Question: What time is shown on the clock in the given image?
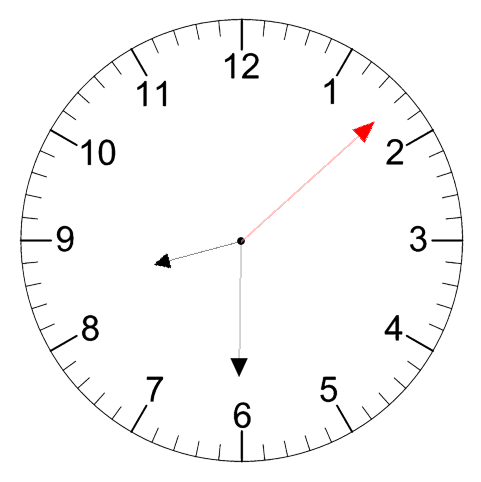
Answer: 08:30:08